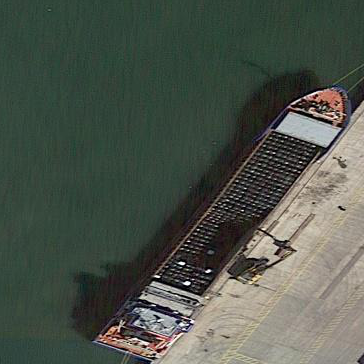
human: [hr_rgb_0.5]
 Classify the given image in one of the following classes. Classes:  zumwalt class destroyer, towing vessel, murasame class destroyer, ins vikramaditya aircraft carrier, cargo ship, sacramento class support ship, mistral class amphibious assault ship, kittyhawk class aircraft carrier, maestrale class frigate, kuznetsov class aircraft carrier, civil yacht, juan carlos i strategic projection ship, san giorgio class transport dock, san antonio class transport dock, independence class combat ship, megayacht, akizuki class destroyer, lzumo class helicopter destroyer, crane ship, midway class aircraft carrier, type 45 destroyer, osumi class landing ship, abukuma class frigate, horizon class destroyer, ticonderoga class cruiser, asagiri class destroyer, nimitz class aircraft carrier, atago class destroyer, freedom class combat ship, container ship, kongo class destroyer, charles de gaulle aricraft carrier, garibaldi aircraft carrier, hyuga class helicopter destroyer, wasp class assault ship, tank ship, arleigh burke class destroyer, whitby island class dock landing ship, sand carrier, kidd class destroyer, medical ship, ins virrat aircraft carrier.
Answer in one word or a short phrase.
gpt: Cargo ship